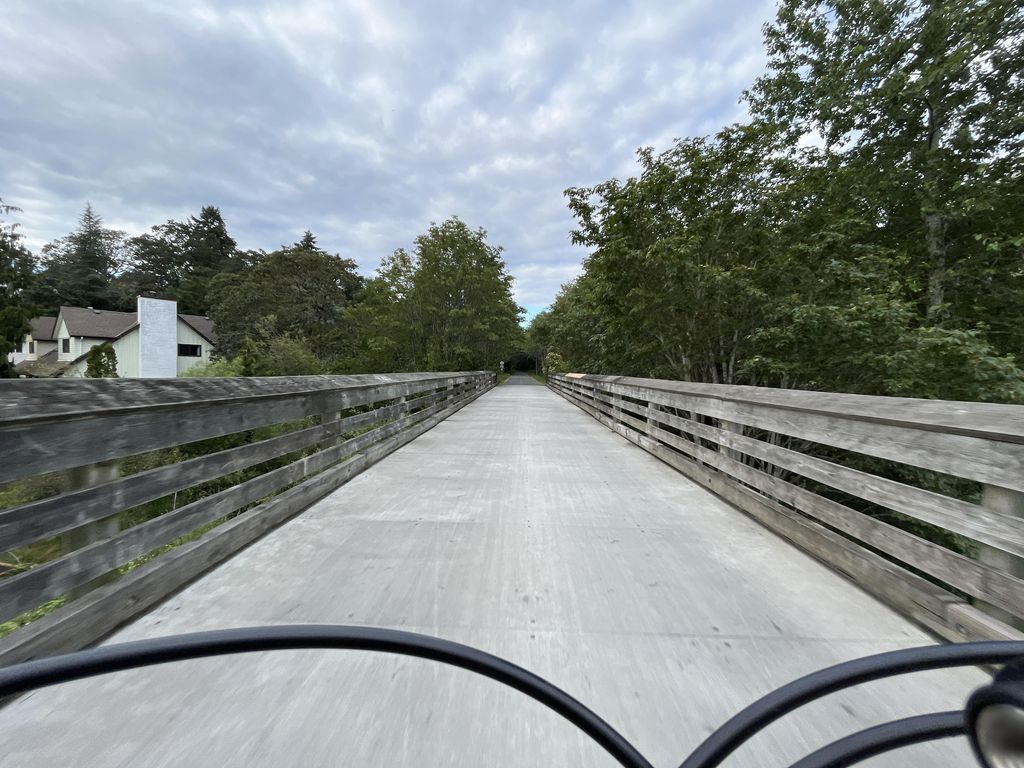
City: victoria